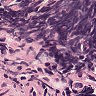
Metastatic tissue present: no